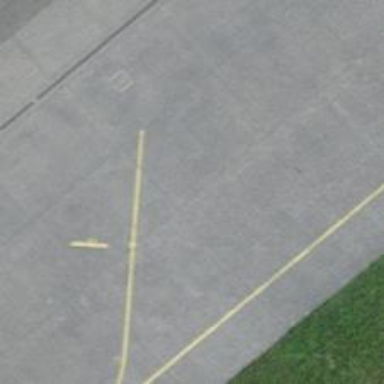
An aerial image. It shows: Taxiway at the airport with asphalt surface.